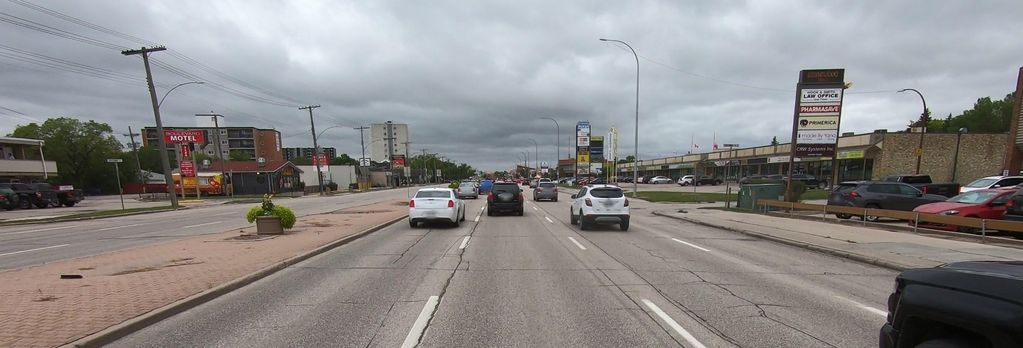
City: winnipeg